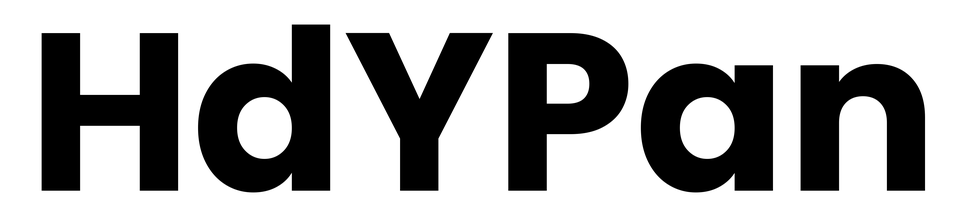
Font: Poppins-Bold